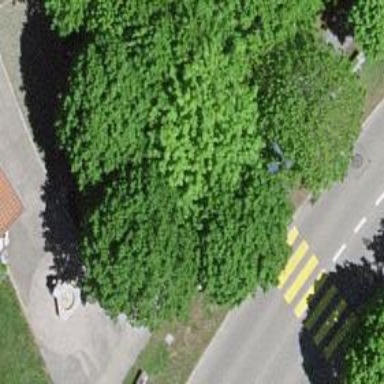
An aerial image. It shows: Bench.